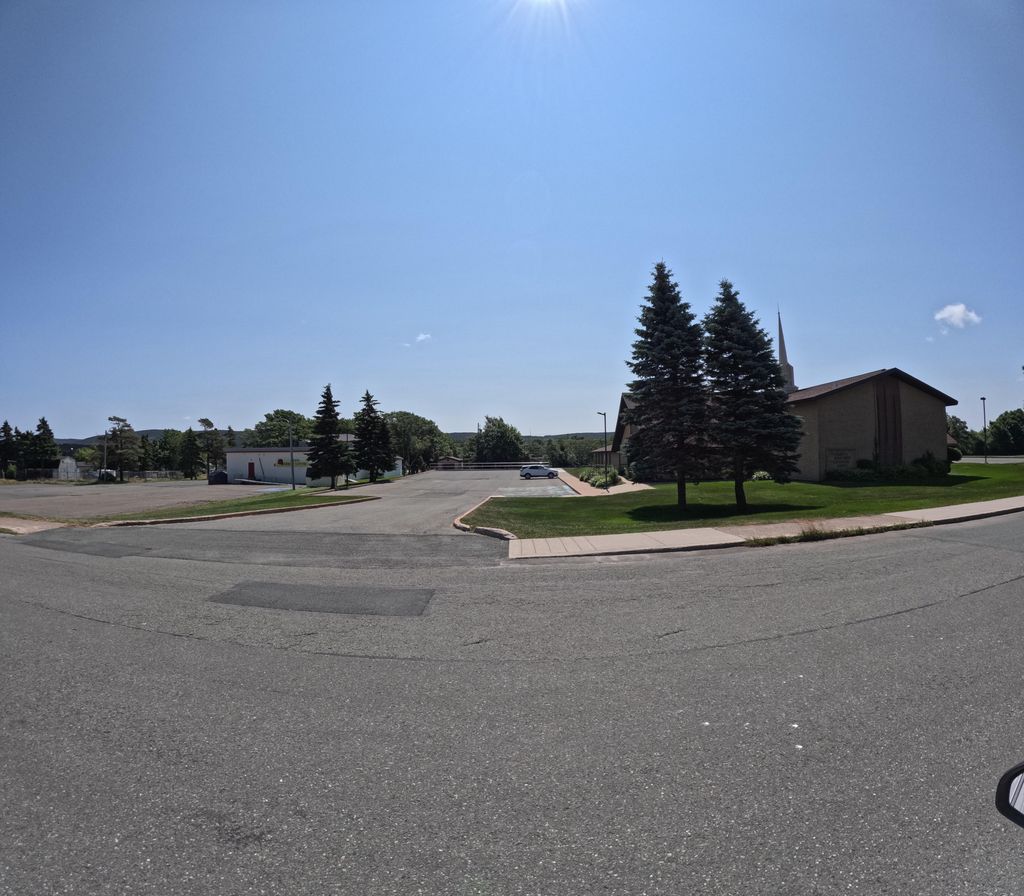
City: st_johns